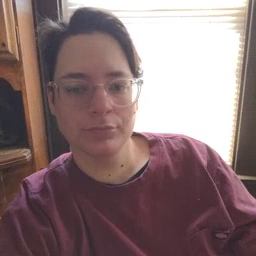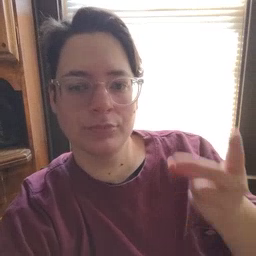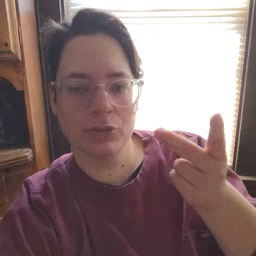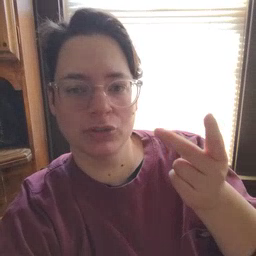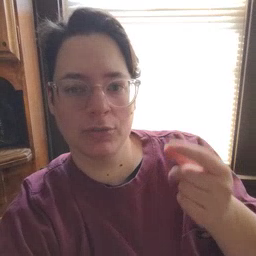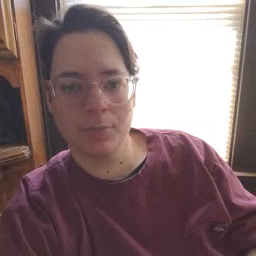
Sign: dog